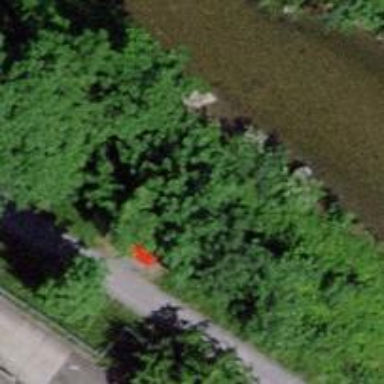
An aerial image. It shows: Red bench.